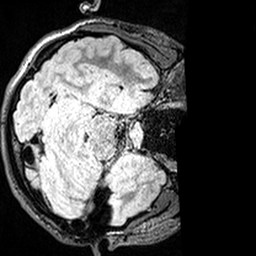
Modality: FLAIR
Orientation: axial
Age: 22
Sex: female
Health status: healthy
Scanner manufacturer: siemens
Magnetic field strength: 3 T
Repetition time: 5 s
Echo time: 0.388 s